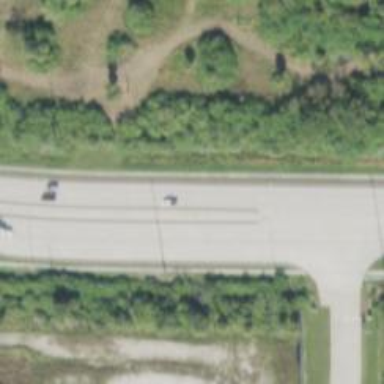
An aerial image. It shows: Primary link highway.